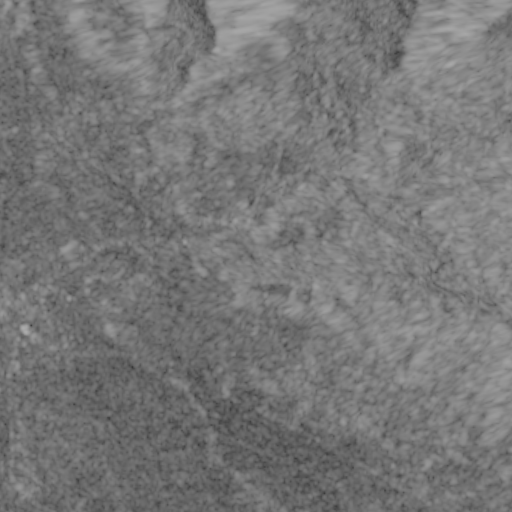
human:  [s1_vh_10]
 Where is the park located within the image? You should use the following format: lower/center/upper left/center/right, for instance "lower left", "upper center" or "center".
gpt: The park is located in the center left of the image.
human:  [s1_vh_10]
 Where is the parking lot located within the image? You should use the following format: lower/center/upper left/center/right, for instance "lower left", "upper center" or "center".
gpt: The parking lot is located in the center left of the image.
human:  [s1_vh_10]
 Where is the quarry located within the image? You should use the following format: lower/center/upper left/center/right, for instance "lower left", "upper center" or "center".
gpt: The quarry is located in the upper left of the image.
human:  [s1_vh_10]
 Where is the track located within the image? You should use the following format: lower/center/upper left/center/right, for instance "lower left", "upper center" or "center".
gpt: There is no track in the image.

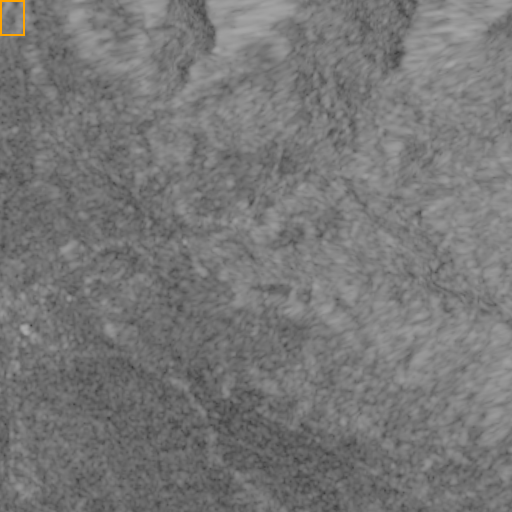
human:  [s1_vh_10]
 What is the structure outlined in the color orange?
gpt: The structure outlined in orange is a quarry.
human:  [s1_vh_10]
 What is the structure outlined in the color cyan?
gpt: There is no cyan outline.